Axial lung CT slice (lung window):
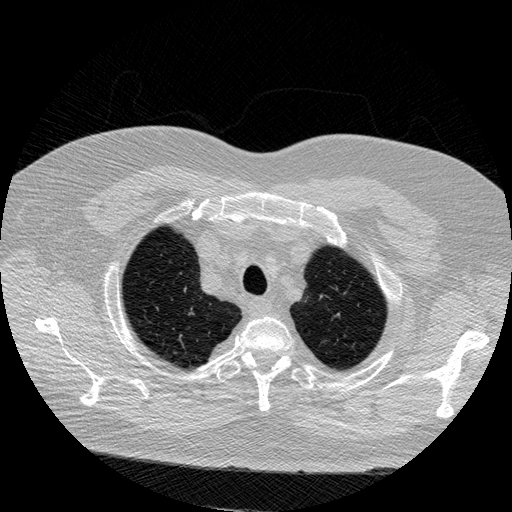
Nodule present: no